Question: I have a 3D matrix of size which is stored in a data structure as matrices, each in size. I would like to re-slice these matrices to obtain slices, each in size. In other words, I want to reslice a 3D matrix stored as XY slices in the YZ plane. The use case is to reslice axial CT images into sagittal images. I am working inside a
Here's an example of what I am trying to achieve:

I have implemented the naive (iterative) solution in Python, which takes O(Y * Z) per slice. I haven't even bothered writing out the corresponding JavaScript implementation, because this approach is too slow by several orders of magnitude.
'''
import glob
import numpy as np
import matplotlib.pyplot as plt
from scipy.misc import imread
height, width, depth = 512, 512, 100
volume = np.zeros((height, width, depth))
s = 0
for filename in glob.iglob('./*.jpg'):
volume[:,:,s] = imread(filename)[...,0]/255.0
s += 1
reslice = np.zeros((depth, height, width))
for s in xrange(0, width):
current = np.zeros((depth, height))
for i in xrange(0, height):
for j in xrange(0, depth):
current[j,i] = volume[i,s,j]
reslice[:,:,s] = current
'''
This algorithm seems to be amenable to parallelization. For example, in CUDA, one could load the 3D data into global memory, create one thread per pixel, then iterate for every slice in the new direction, and on each iteration ask the right pixels to fire in order to fill out the current slice. This would be a trivial kernel to write, and would be approximately O(1) per slice. However, I don't have access to CUDA in the browser.
Mapping from CUDA to WebCL is relatively straightforward, but WebCL is out of question given inexistent vendor support ATM. Therefore, I'm thinking WebGL is the ideal solution.
I'm not too sure how this would be done in the "WebGL" paradigm, but I'm sure it can be done, and I suspect it is fairly trivial as well. I can't seem to find where to start, however, and resources on doing general-purpose computations with OpenGL are extremely scarce. How would I go about using OpenGL to speed up reslicing of a 3D matrix inside the browser?
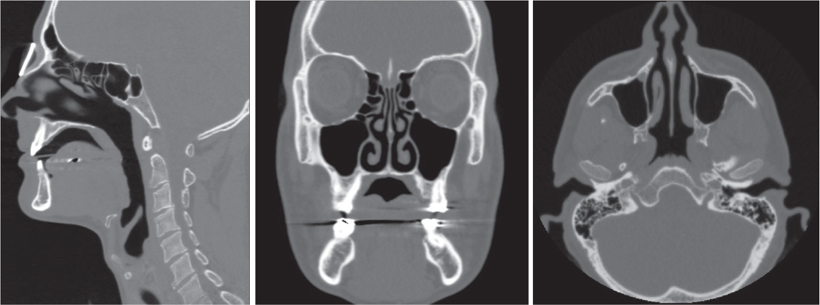
Answer: You don't have necessarily to use webGL to be fast enough.
If you use a 3D array, JavaScript might be too slow but by using a array the time to reslice is in fact similar to the time it takes to create the array!
Another trick is to use a to reduce memory usage and improve performances (Uint8Array).
I created a small class to handle such a flat array and to slice it.
I think the most relevant thing you want is in fact to get a , either on (x, y) axes or (y, z) axes.
Since Array creation is very slow, you want to build the view on place within a fixed buffer. And since you want also a sliced view, you have to create a buffer and method also for the sliced view.
It's fast: creating a view for your 512X512x100 example take
(So in fact, the putImageData you'll have to do afterward will quite take more time! )
Fiddle is here: <URL>
Here's the class handling the data, you'll have to change the constructor so it accepts the real raw data:
'''
function Array3D(xSize, ySize, zSize) {
this.xSize = xSize;
this.ySize = ySize;
this.zSize = zSize;
var xyMultiplier = xSize * ySize;
this.array = new Uint8Array(xSize * ySize * zSize);
this.view = new Uint8Array(xSize * ySize);
this.slicedView = new Uint8Array(ySize * zSize);
this.valueAt = function (x, y, z) {
return this.array[x + xSize * (y + z * ySize)];
};
this.setValueAt = function (x, y, z, val) {
return this.array[x + xSize * (y + z * ySize)] = val;
};
this.buildView = function (z) {
var src = this.array;
var view = this.view;
for (var x = 0; x < xSize; x++) {
for (var y = 0; y < ySize; y++) {
view[x + xSize * y] = src[x + xSize * (y + z * ySize)];
}
}
return view;
};
this.buildSlicedView = function (x) {
var src = this.array;
var sView = this.slicedView;
for (var y = 0; y < ySize; y++) {
for (var z = 0; z < zSize; z++) {
sView[y + ySize * z] = src[x + xSize * (y + z * ySize)];
}
}
return sView;
};
}
'''
In use:
'''
var xSize = 512;
var ySize = 512;
var zSize = 100;
var t1, t2;
t1 = performance.now();
var testArray = new Array3D(xSize, ySize, zSize);
t2 = performance.now();
console.log('created in :' + (t2 - t1));
t1 = performance.now();
var resliced = testArray.buildView(10);
t2 = performance.now();
console.log('building view in :' + (t2 - t1));
var x = 80;
t1 = performance.now();
var resliced = testArray.buildSlicedView(x);
t2 = performance.now();
console.log('building sliced view in :' + (t2 - t1));
'''
Results:
'''
created in :33.92199998779688 (index):73
building view in :2.7559999871300533 (index):79
building sliced view in :5.726000003051013
'''
At the end of the code I also added some code to render the view.
Don't forget to cache the canvas imageData: create it only once then re-use it for best performance.
You could easily have a real-time rendering in fact.